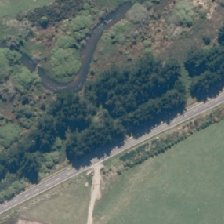
Land cover: deciduous_hardwood